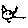
Label: cat